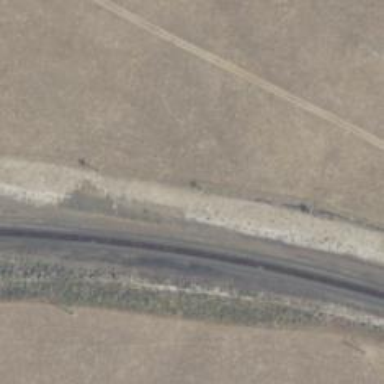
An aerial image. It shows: Railway track.